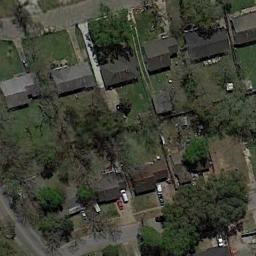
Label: medium_residential